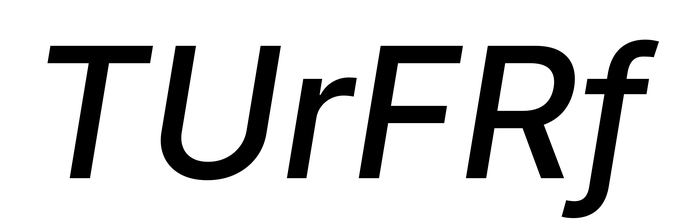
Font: Inter-Italic_Medium_Italic